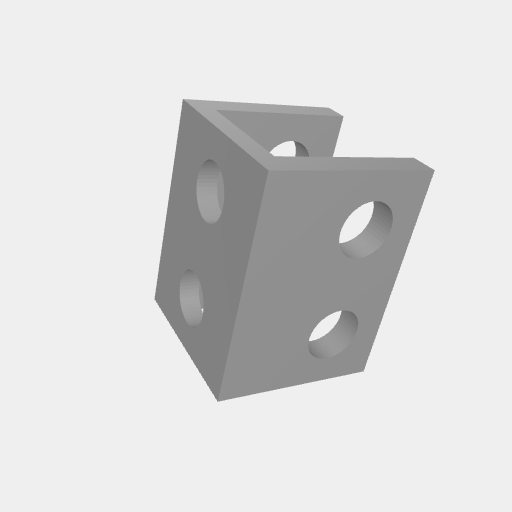
Part: UBeam2H